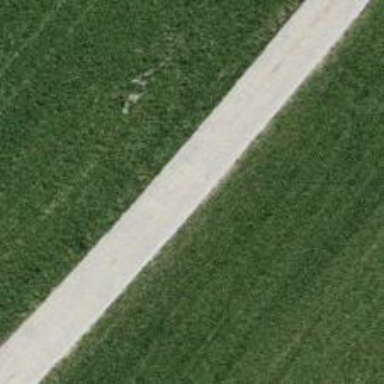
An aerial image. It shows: Asphalt track with grade1 tracktype.